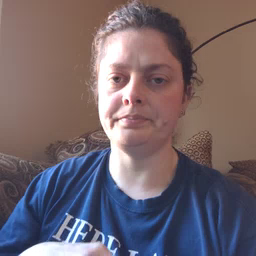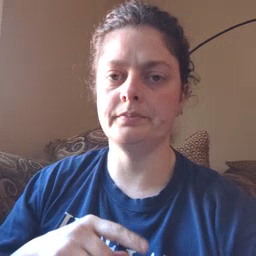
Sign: quiet